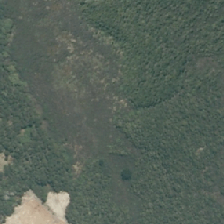
Land cover: herbaceous_freshwater_vege